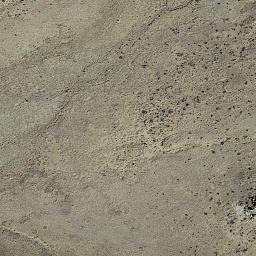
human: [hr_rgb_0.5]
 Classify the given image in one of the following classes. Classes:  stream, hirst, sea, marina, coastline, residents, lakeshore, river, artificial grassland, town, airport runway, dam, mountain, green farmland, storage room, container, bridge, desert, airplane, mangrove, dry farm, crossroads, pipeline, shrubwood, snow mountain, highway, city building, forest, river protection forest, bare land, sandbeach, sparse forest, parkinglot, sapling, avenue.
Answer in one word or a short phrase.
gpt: bare land